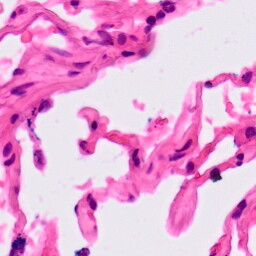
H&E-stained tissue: Lung